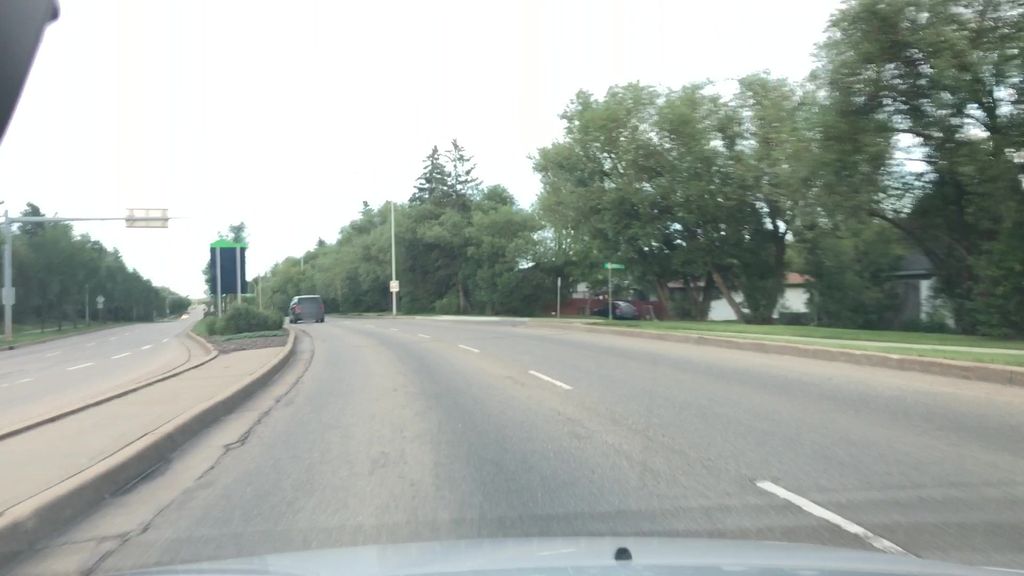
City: edmonton